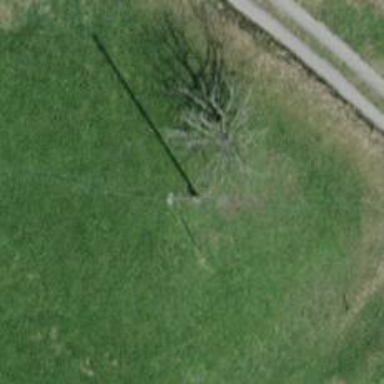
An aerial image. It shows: Power pole.